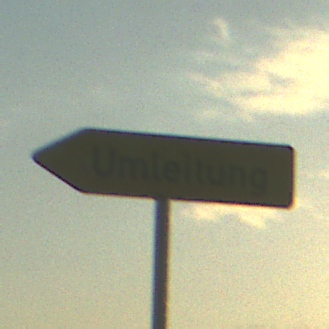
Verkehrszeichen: UmleitungswegweiserLinksweisend
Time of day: SunriseSunset
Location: Outdoor (RoadRail)
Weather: PartlyCloudy
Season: NotSpecified
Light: Natural